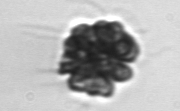
Label: Corymbellus